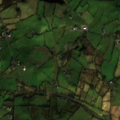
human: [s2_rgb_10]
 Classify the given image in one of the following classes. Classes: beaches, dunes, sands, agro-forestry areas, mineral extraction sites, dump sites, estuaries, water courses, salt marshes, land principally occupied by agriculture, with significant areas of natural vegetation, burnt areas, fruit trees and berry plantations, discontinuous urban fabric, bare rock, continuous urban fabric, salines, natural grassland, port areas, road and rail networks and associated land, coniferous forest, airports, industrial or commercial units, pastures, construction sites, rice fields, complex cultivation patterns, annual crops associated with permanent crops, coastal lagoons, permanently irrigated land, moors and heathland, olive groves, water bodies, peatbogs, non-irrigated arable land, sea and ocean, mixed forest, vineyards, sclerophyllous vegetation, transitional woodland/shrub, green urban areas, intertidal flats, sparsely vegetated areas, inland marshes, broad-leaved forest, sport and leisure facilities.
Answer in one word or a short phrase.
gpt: pastures